Question: I have a listview with database data and its working all fine and perfect only lat item view looks like something weird. last item contains shadows at the bottom and i want to remove that shadow then how can i do this. The below image will help you to understand.

Any suggestions will be appreciated.
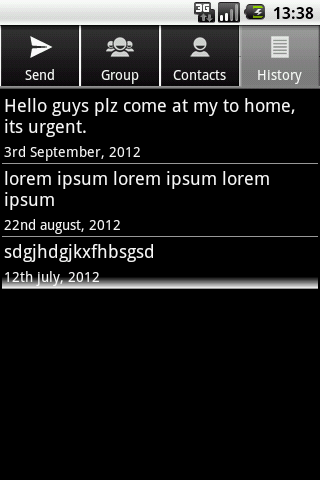
Answer: Use Inside your XML File. in Listview TAG.
'''
android:cacheColorHint="#<PHONE>"
'''